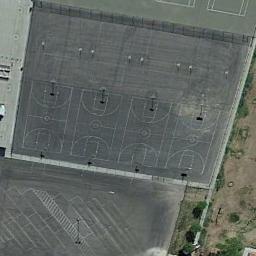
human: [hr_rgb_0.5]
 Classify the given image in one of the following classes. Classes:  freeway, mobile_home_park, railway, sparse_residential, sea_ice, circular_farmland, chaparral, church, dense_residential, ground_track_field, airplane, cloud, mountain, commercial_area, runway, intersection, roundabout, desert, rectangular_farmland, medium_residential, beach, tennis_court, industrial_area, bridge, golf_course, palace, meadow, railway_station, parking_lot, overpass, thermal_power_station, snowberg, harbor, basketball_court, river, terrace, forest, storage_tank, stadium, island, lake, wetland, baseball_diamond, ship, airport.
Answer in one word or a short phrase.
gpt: basketball_court